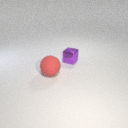
large red rubber sphere in front of small purple metal cube